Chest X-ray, PA view. Patient: 63 years old, sex M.
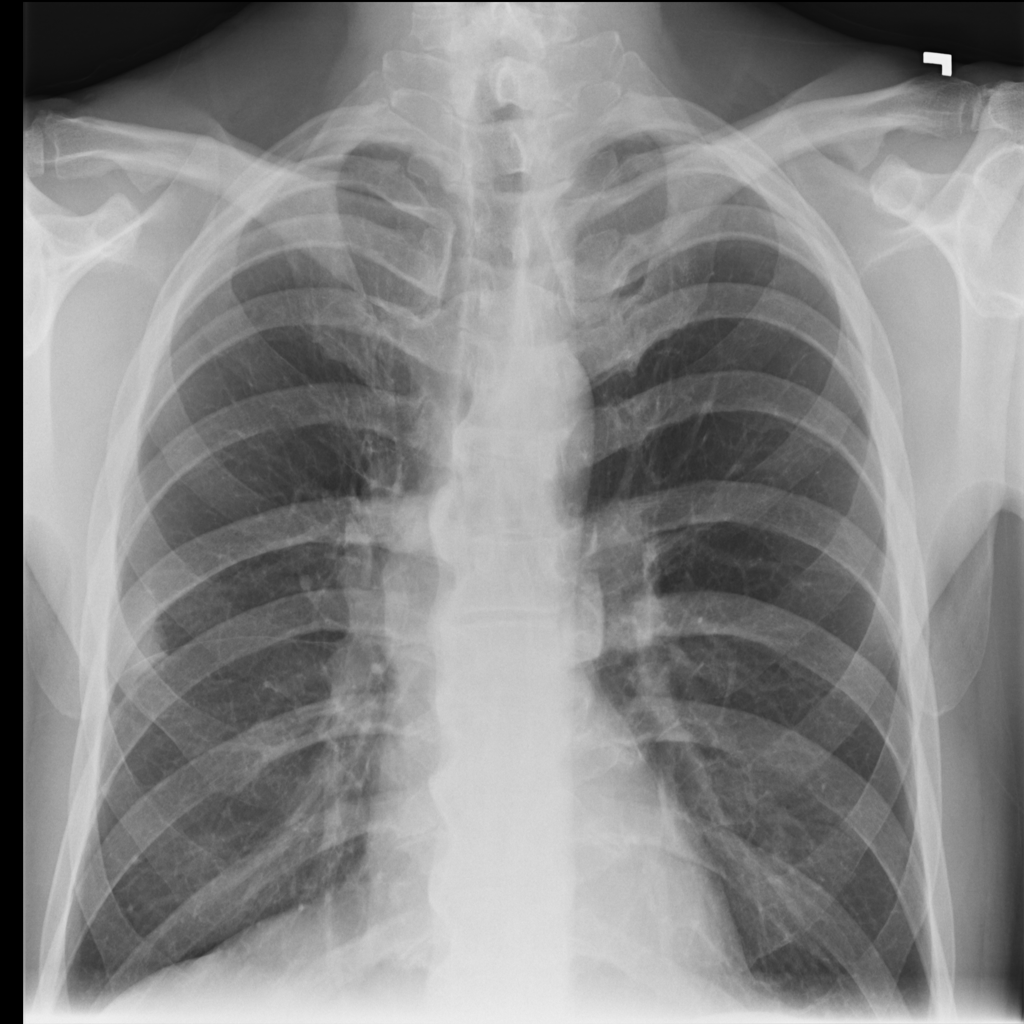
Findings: Mass